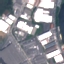
Land use / land cover: Industrial